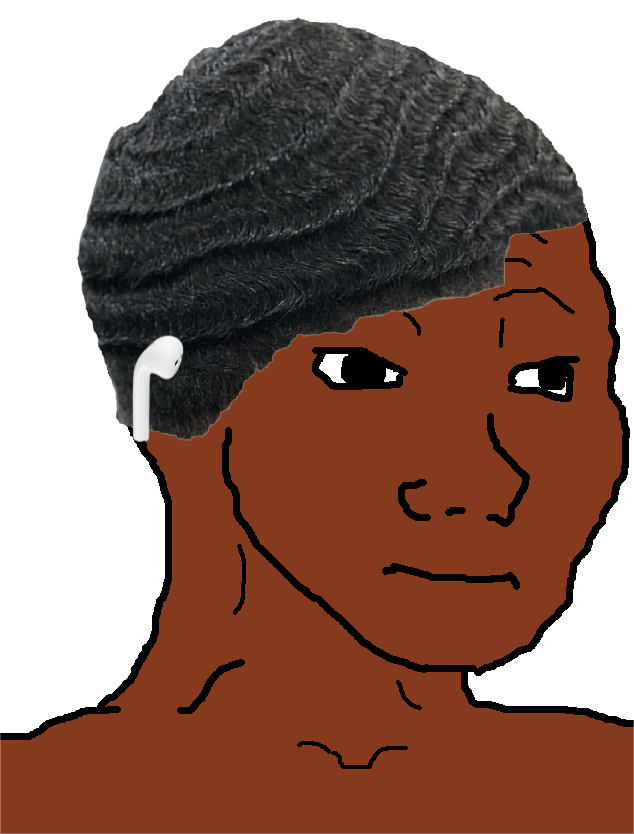
Label: 5_Blackjak